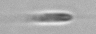
Label: flagellate_morphotype3